Question: I am using Facebook SDK 4.0,<URL>
I am using 'FBSDKShareDialog' to share Photo.It does share Photo if user has installed Facebook app,
But it fails when user hasn't installed FB App. but they say "If someone doesn't have Facebook app installed it will automatically falls back to a web-based dialog."
Idk whats wrong please help me in sharing photo using FBSDK 4.0.
My code is
'''
FBSDKSharePhoto *photo = [[FBSDKSharePhoto alloc] init];
photo.image = self.capturedImageView.image;
photo.userGenerated = YES;
FBSDKSharePhotoContent *content = [[FBSDKSharePhotoContent alloc] init];
content.photos = @[photo];
[FBSDKShareDialog showFromViewController:self
withContent:content
delegate:self];
'''
This is error report

> error:"com.facebook.sdk:FBSDKErrorArgumentNameKey=shareContent,
com.facebook.sdk:FBSDKErrorDeveloperMessageKey=Feed share dialogs
support FBSDKShareLinkContent."
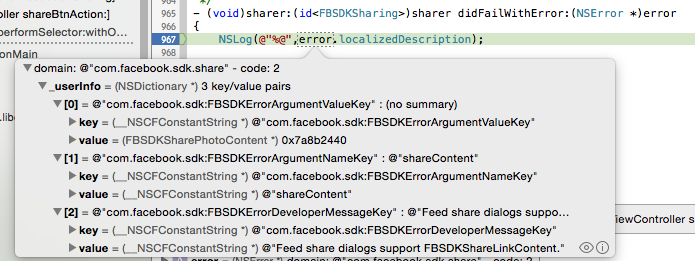
Answer: FBSDKShareDialog only supports FBSDKShareLinkContent to post image or URL.So to use share Dialog you have to use FBSDKShareLinkContent.

You could use it as follows :
'''
FBSDKShareLinkContent *content = [[FBSDKShareLinkContent alloc] init];
content.imageURL = [NSURL URLWithString:@"http://upload.wikimedia.org/wikipedia/commons/3/36/Hopetoun_falls.jpg"];
[FBSDKShareDialog showFromViewController:self
withContent:content
delegate:self];
'''
If you want to share a link then just use 'content.contentURL'.
Refer to : <URL>
If you are using FBSDKSharePhoto then you need the native Facebook for iOS app installed.
Refer to :<URL>